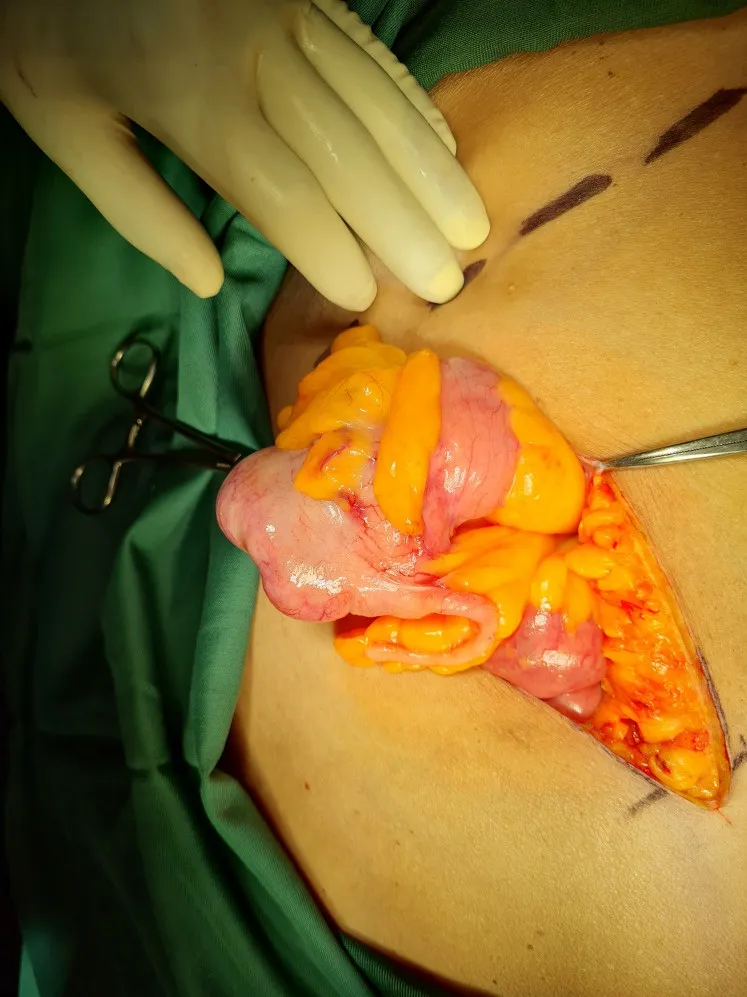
Right-sided Rutherford Morison incision.
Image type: medical_photograph (other_medical_photograph)